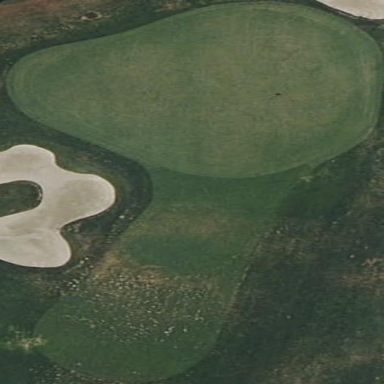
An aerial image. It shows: Picturesque green golfing area with grass land use.